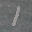
Label: 1